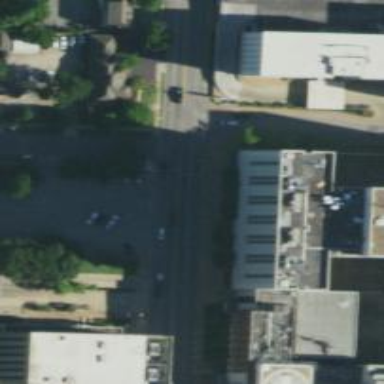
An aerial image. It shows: Secondary road with separate asphalt sidewalk.